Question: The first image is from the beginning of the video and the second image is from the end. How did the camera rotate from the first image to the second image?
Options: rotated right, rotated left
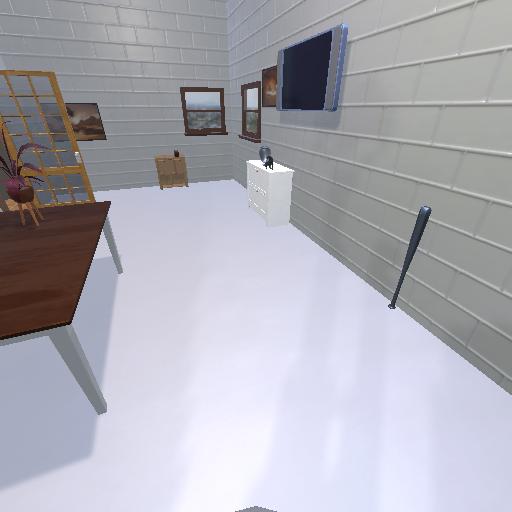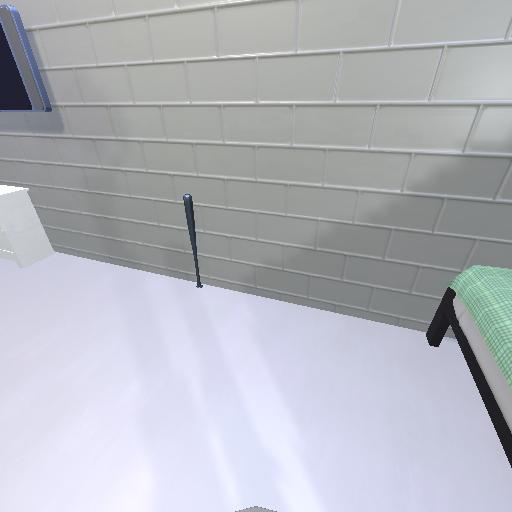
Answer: rotated right